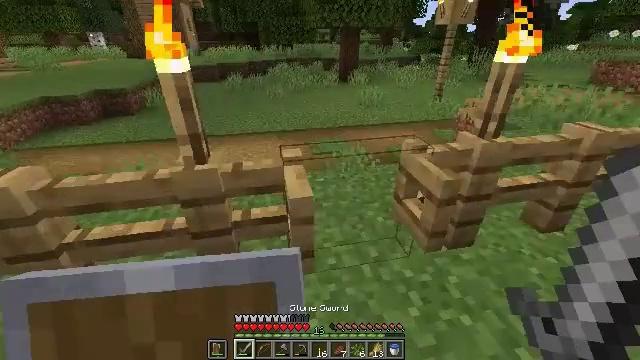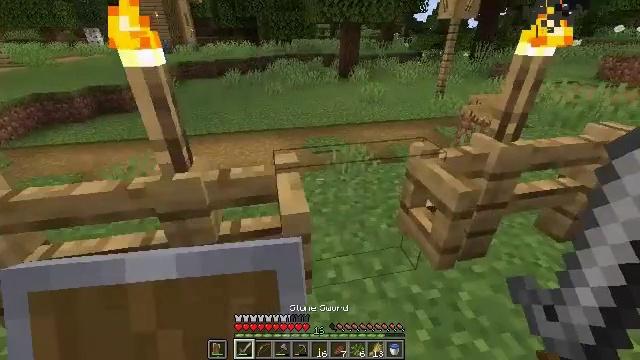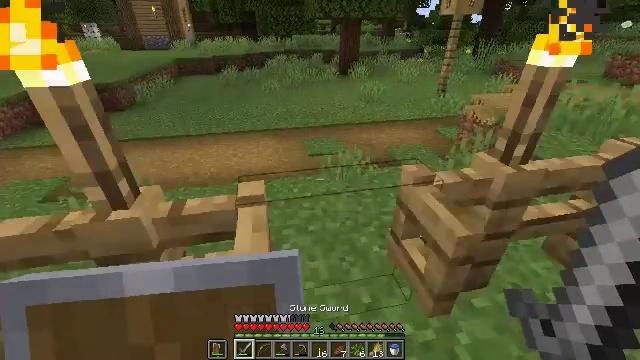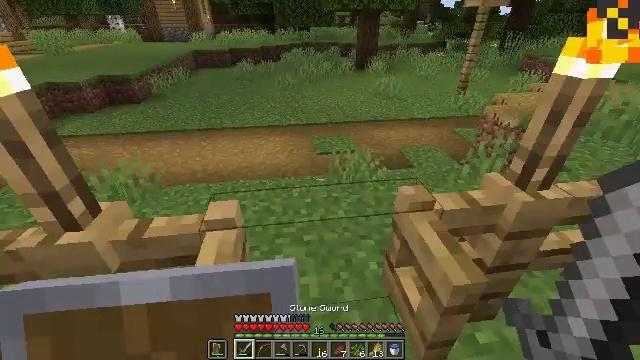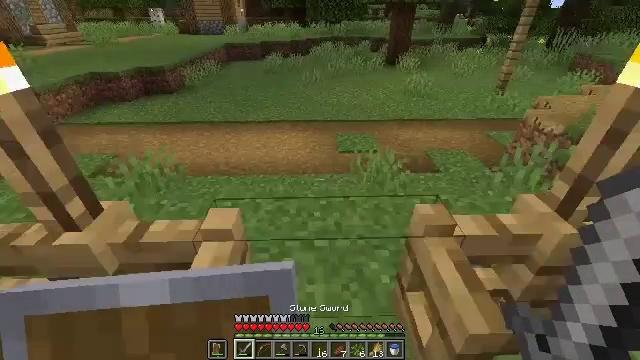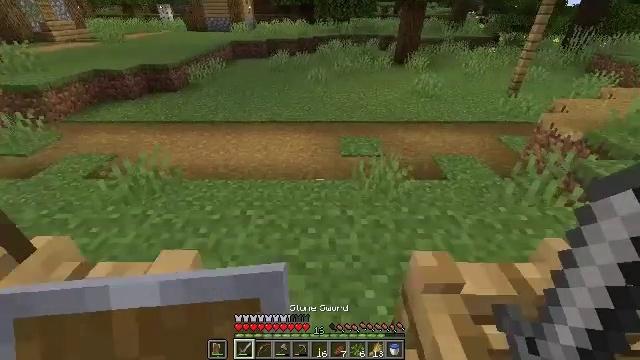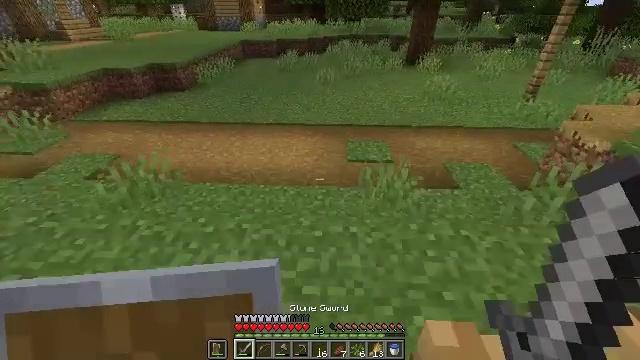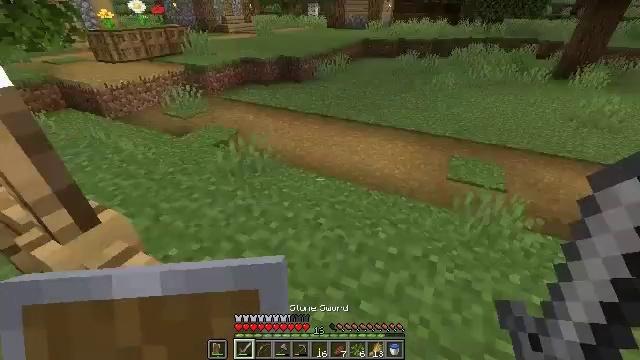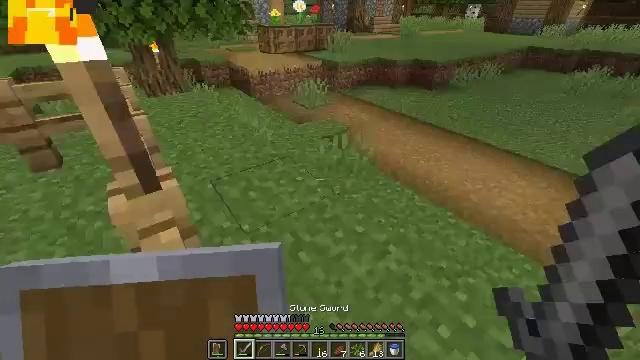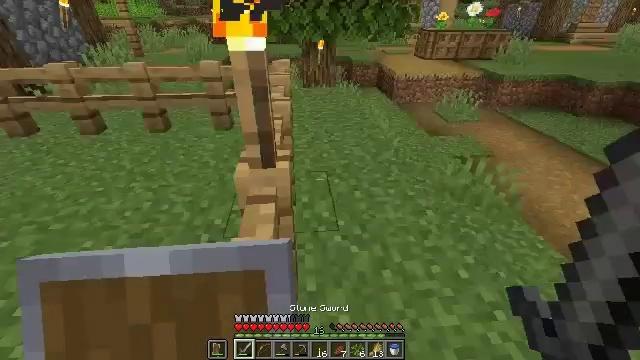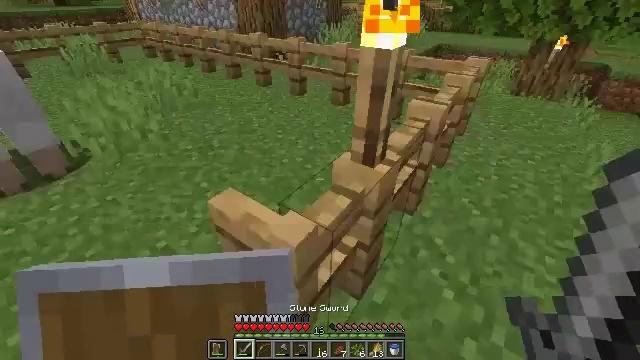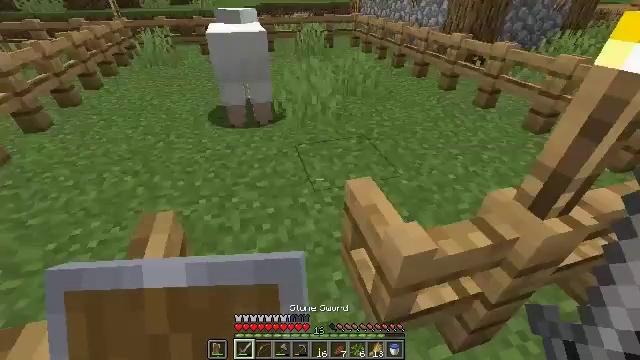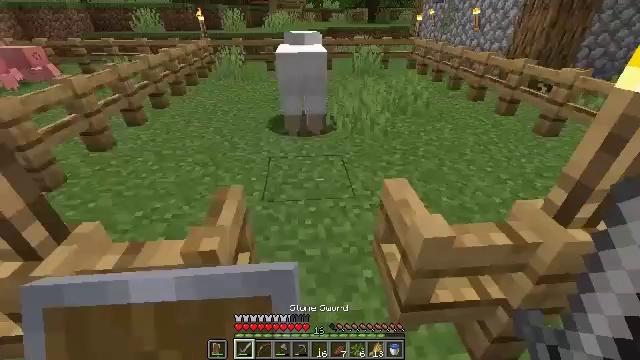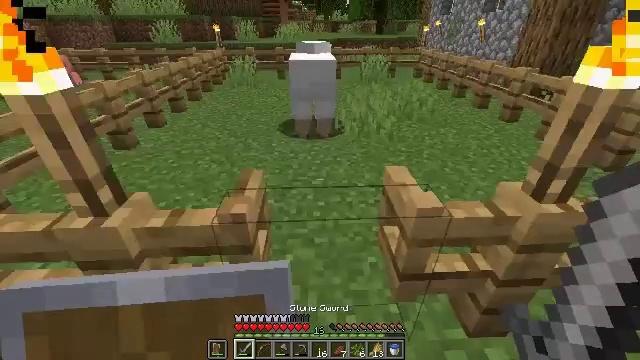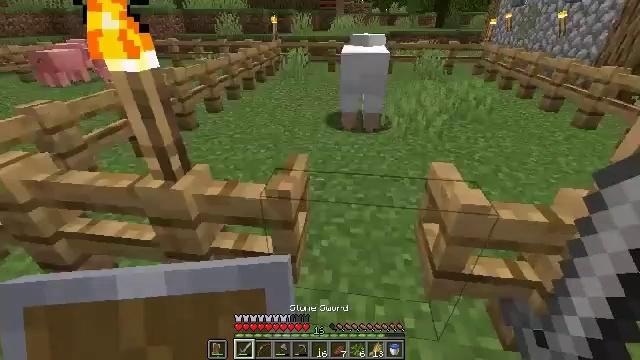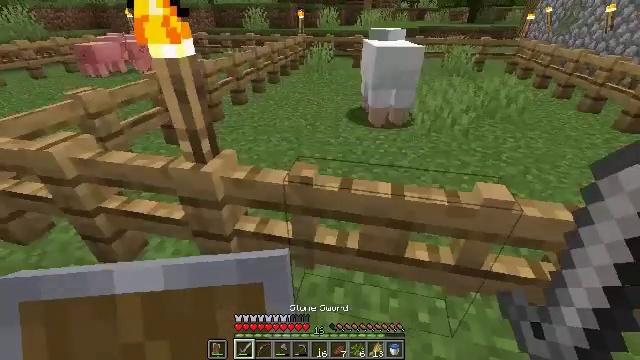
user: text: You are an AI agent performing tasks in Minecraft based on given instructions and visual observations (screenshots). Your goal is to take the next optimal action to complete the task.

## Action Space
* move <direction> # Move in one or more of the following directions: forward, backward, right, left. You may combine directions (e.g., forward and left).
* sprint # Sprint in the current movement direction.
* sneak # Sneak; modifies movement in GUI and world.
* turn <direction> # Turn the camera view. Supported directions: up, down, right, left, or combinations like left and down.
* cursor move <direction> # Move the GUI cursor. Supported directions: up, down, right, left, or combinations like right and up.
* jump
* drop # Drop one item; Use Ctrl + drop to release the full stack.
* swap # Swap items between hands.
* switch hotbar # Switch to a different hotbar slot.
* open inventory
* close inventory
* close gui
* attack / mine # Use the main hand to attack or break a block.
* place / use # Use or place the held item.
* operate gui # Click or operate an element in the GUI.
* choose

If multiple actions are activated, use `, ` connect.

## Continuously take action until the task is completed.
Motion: motion action
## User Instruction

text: Collect sugar cane near water sources.
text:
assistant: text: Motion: move forward and move right
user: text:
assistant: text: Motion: move forward and move right
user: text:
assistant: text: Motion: move forward and move right, turn left and down
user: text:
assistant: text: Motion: move forward, turn left and down
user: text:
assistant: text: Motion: move forward, turn left
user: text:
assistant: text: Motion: move forward, turn left
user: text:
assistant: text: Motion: move forward and move right, turn left
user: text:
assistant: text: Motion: move forward and move right, turn left
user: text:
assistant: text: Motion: move forward and move right, turn left
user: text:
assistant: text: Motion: move back and move right, turn left and down
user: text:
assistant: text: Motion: move back, turn left
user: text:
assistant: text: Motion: move back, turn left and up
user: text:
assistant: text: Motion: turn left and up
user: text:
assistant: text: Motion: turn left and down
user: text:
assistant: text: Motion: turn left, use / place
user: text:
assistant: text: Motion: turn right, use / place
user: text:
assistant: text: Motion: turn right
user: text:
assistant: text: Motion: turn right
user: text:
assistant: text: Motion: turn right and up
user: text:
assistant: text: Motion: move forward, turn right and up
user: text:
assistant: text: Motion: move forward, turn right and up
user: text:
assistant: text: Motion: move forward, turn right
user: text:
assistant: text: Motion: move forward, sprint
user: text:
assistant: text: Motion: move forward, sprint
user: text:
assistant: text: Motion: move forward, sprint
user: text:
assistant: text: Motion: move forward
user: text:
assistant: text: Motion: move forward, turn right
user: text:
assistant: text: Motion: move forward, turn right
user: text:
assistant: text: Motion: move forward
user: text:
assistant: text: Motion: move forward